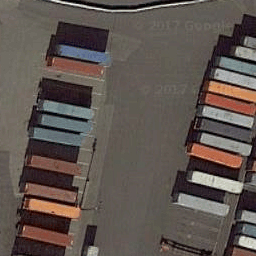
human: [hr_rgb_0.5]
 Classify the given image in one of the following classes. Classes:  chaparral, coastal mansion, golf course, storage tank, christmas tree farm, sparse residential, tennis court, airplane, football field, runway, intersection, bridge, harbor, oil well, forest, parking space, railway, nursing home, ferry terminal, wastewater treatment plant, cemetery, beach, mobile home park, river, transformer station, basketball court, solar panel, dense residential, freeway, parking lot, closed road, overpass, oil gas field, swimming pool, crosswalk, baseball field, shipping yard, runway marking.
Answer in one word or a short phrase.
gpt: shipping yard